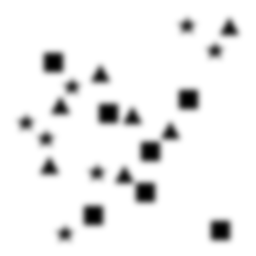
Squares: 7
Triangles: 7
Stars: 7
Total shapes: 21